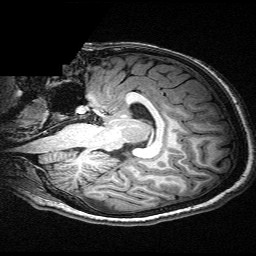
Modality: T1w
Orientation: sagittal
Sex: female
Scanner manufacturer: siemens
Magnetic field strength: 3 T
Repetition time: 2.3 s
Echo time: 0.00336 s